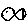
Label: fish